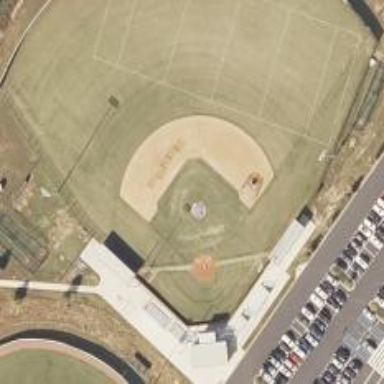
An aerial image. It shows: Baseball pitch for leisure and sports activities.